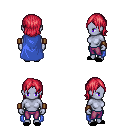
a pixel art fantasy rpg character, female body template, dark elf, purple skin, blue cape, magenta pants, ruby red long bangs hairstyle, leather bracers, black slippers, four views (front, back, left, right), 2x2 character sprite sheet, small pixel art, hard edges, no anti-aliasing